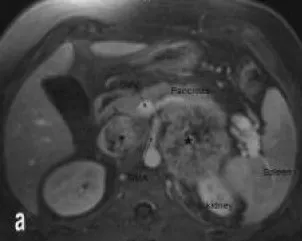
A, Magnetic resonance imaging shows the tumor (large asterisk) lying to the left of the superior mesenteric artery (SMA), involving the distal pancreas anteriorly, the superior pole of the left kidney posteriorly, and extending into the inferior vena cava (IVC) (small asterisk).
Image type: radiology (mri)